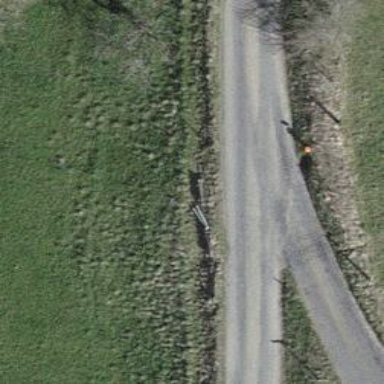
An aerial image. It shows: Unclassified road with asphalt surface. The road has grade1 tracktype.